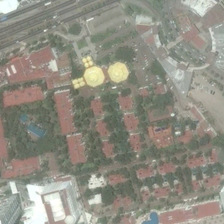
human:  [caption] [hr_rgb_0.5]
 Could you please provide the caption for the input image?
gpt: many buildings and green trees in resort are near railways .

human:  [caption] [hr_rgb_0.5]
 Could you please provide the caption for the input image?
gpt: many buildings and green trees in resort are near railways .

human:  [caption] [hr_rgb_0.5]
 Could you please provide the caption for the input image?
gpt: many buildings and green trees in resort are near railways .

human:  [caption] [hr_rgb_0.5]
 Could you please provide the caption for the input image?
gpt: many buildings and green trees in resort are near railways .

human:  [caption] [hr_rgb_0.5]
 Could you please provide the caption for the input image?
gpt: many buildings and green trees in resort are near railways .